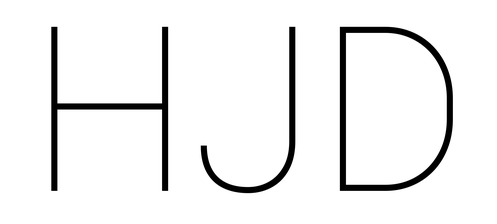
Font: Roboto_Thin